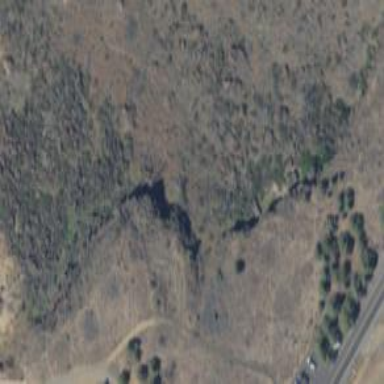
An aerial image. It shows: Cliff in nature.